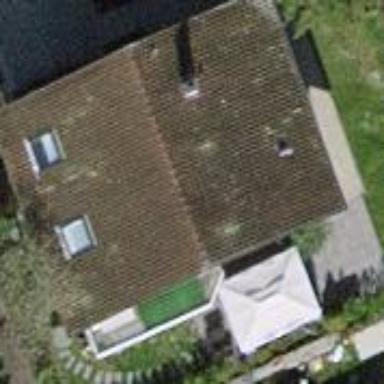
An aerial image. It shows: Detached building with gabled roof.